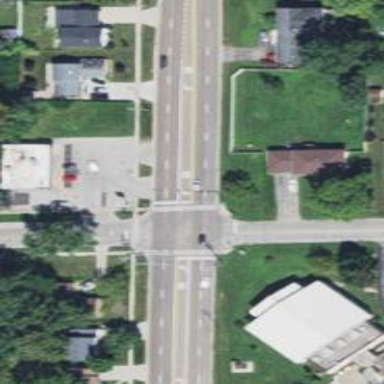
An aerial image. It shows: Footway with asphalt surface and crossing.